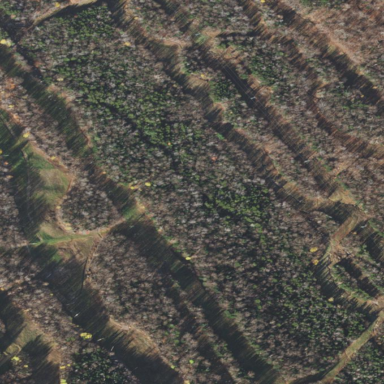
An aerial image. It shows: Mixed forest with variety of leaf types and cycles.